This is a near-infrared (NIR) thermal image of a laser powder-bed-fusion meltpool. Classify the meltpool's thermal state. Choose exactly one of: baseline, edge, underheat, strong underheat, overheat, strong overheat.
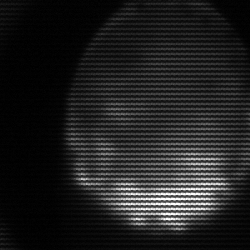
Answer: edge